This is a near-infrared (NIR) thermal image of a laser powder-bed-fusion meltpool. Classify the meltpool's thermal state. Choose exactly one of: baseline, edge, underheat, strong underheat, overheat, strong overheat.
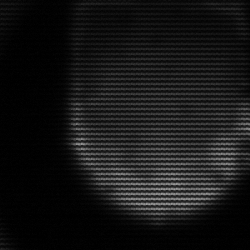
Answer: edge